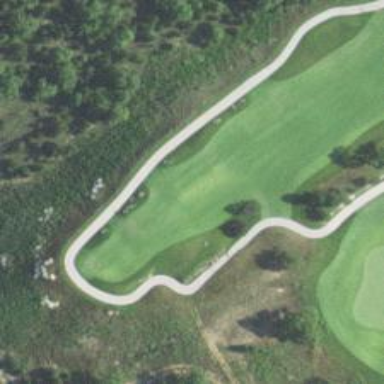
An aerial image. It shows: Footway that serves as golf path.